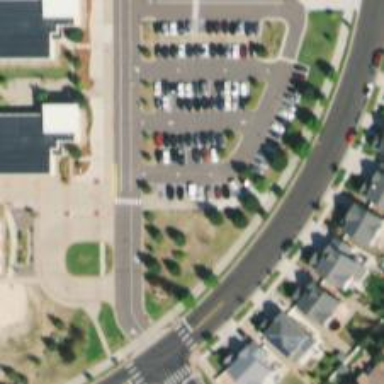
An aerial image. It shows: Parking space.